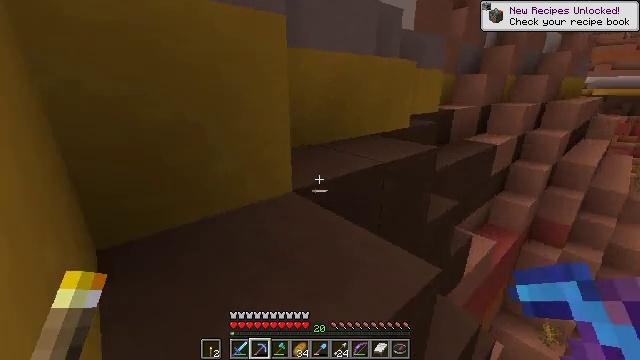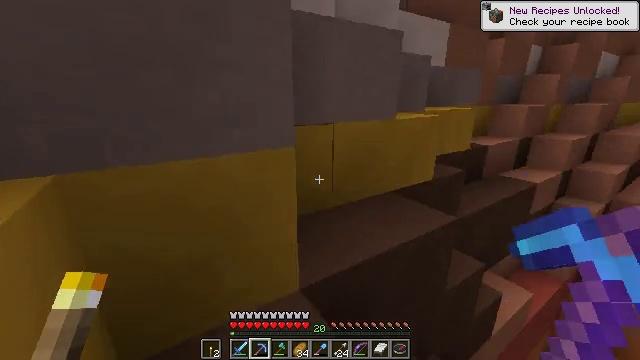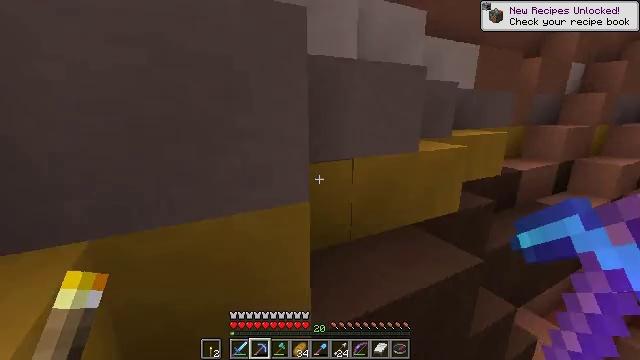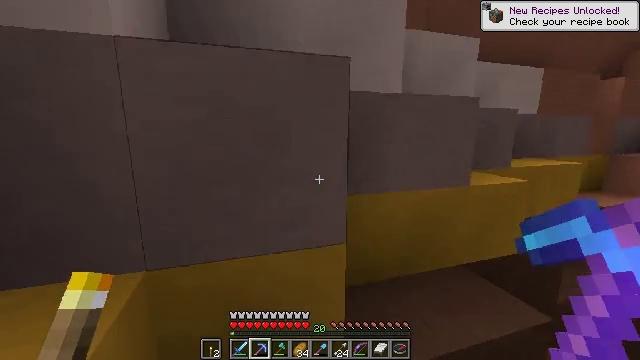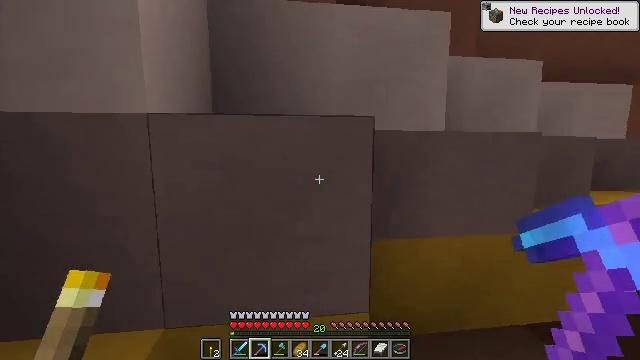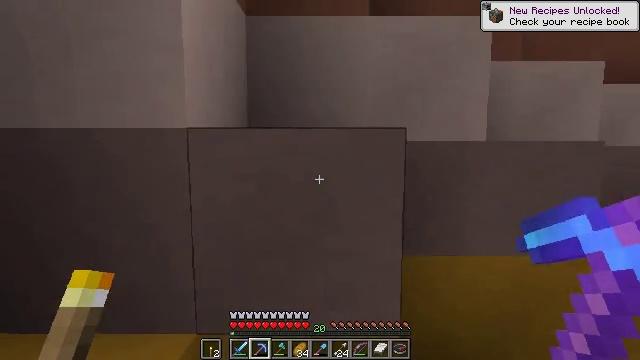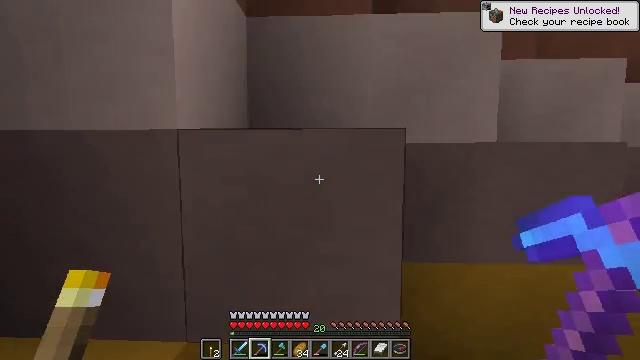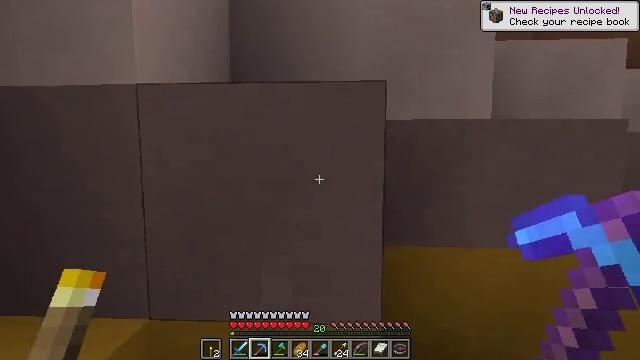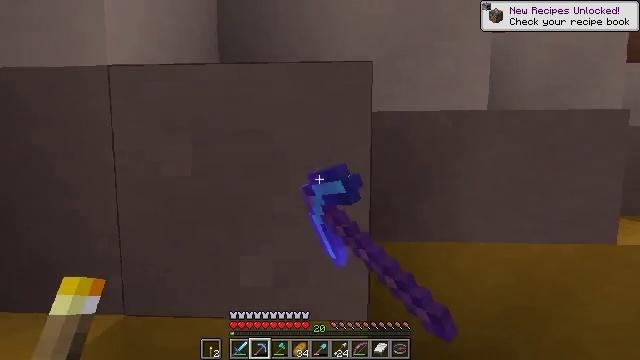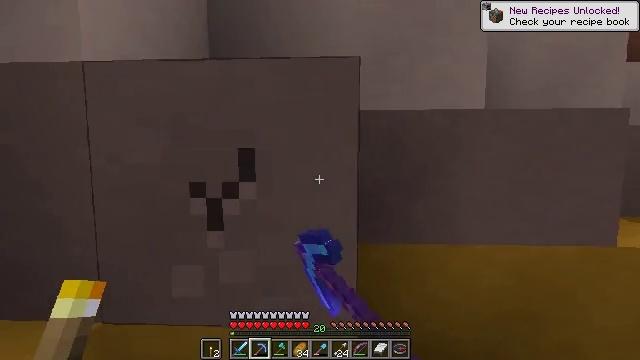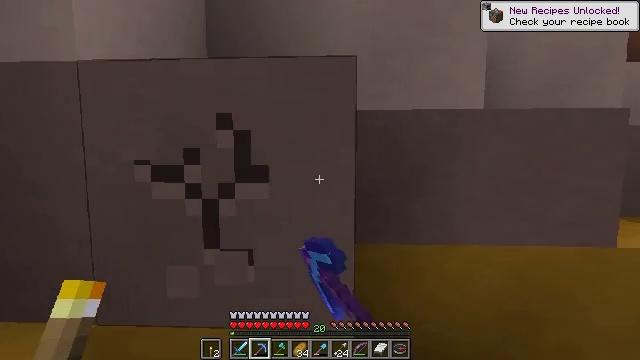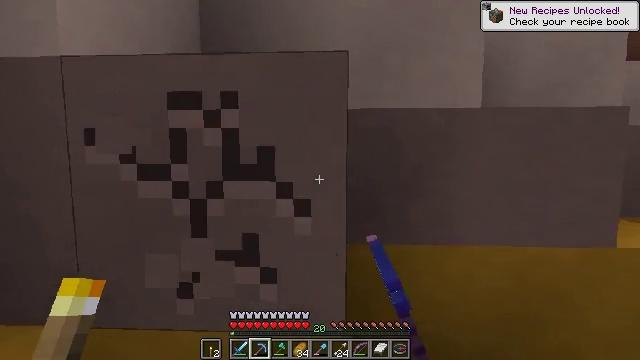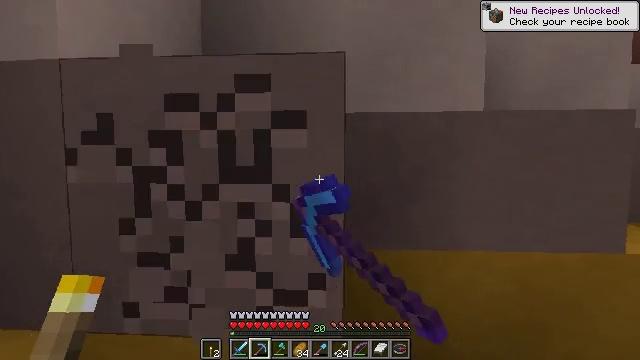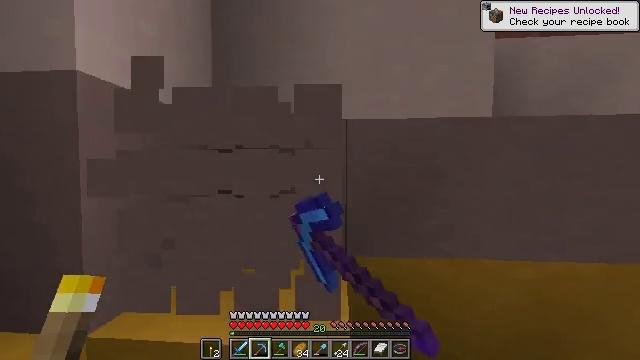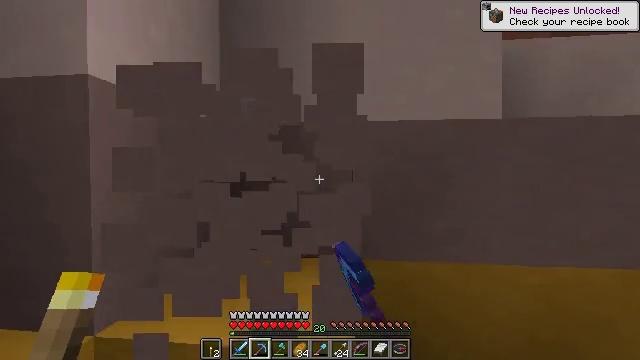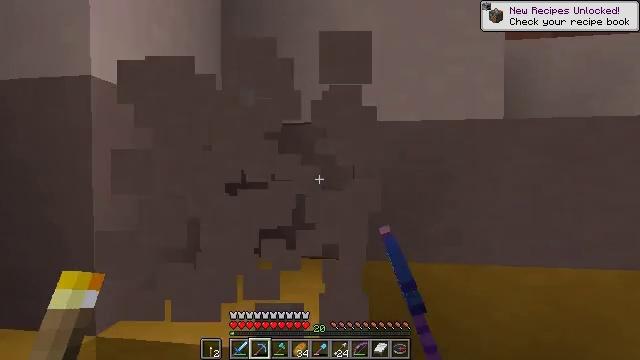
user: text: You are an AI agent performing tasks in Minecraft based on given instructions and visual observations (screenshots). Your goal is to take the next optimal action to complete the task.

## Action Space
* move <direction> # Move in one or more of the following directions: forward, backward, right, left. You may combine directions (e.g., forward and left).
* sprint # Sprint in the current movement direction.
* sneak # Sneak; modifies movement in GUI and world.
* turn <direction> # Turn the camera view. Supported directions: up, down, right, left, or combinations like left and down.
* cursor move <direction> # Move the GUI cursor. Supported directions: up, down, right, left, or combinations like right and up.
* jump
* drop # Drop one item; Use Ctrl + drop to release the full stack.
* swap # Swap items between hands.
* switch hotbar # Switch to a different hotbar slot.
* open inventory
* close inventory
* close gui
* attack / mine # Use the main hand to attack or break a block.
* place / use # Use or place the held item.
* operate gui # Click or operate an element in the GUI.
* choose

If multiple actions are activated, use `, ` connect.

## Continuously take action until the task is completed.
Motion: motion action
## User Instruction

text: Mine the light gray terracotta block.
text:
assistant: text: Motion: move forward, turn left and up, jump
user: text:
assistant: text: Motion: move forward, turn left and up, jump
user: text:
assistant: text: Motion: move forward, turn left and up, jump
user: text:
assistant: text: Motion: move forward, turn left and up
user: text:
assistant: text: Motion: move forward, turn left and up
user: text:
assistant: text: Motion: turn left
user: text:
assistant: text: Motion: attack / mine
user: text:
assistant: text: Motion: attack / mine
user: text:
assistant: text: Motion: attack / mine
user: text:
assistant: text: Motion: attack / mine
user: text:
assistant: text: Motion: attack / mine
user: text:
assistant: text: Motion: turn up, attack / mine
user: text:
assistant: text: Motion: turn left and up, attack / mine
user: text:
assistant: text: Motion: turn left, attack / mine
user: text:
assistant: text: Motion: attack / mine
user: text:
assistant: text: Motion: turn left, attack / mine
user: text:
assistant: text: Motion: turn left and down, attack / mine
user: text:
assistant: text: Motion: attack / mine